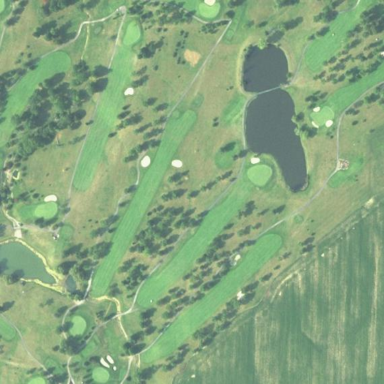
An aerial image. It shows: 18-hole golf course providing leisure land for golf enthusiasts.